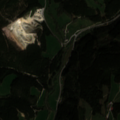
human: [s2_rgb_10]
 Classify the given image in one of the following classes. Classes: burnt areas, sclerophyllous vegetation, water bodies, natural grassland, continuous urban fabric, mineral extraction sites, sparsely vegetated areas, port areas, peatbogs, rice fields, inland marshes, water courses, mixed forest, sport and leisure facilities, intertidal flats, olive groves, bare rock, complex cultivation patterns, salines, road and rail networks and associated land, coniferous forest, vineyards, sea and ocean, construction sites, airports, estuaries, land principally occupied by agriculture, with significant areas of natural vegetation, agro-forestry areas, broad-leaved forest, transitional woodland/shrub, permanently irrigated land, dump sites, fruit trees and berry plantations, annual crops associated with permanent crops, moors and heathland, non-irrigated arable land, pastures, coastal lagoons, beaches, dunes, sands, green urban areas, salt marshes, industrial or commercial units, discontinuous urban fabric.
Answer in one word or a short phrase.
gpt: pastures, land principally occupied by agriculture, with significant areas of natural vegetation, coniferous forest, mixed forest